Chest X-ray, AP view. Patient: 54 years old, sex M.
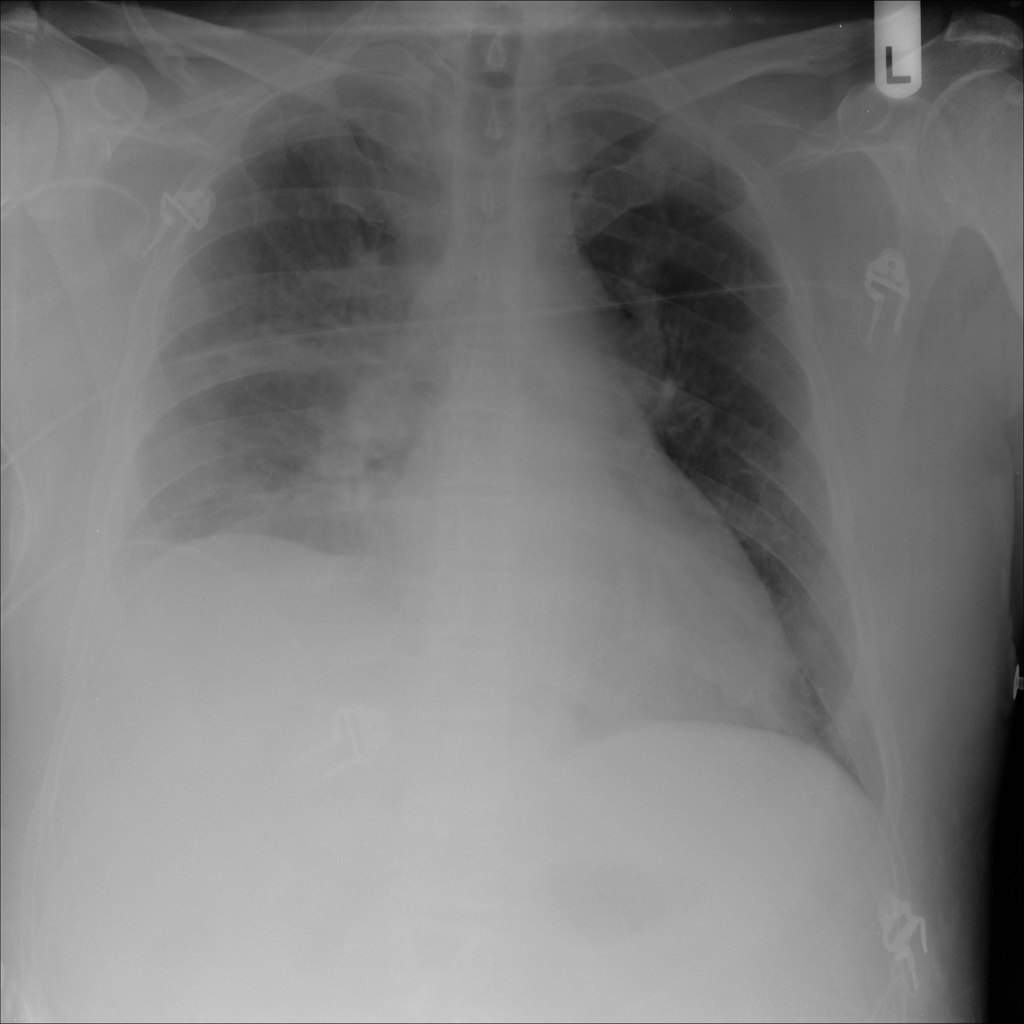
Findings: Atelectasis, Consolidation